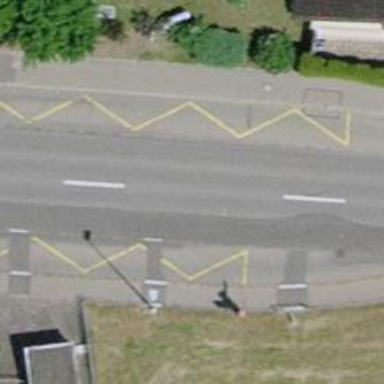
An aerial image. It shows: Public transport stop position.